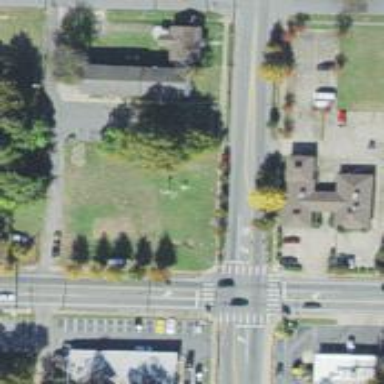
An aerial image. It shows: Footway.